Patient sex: F
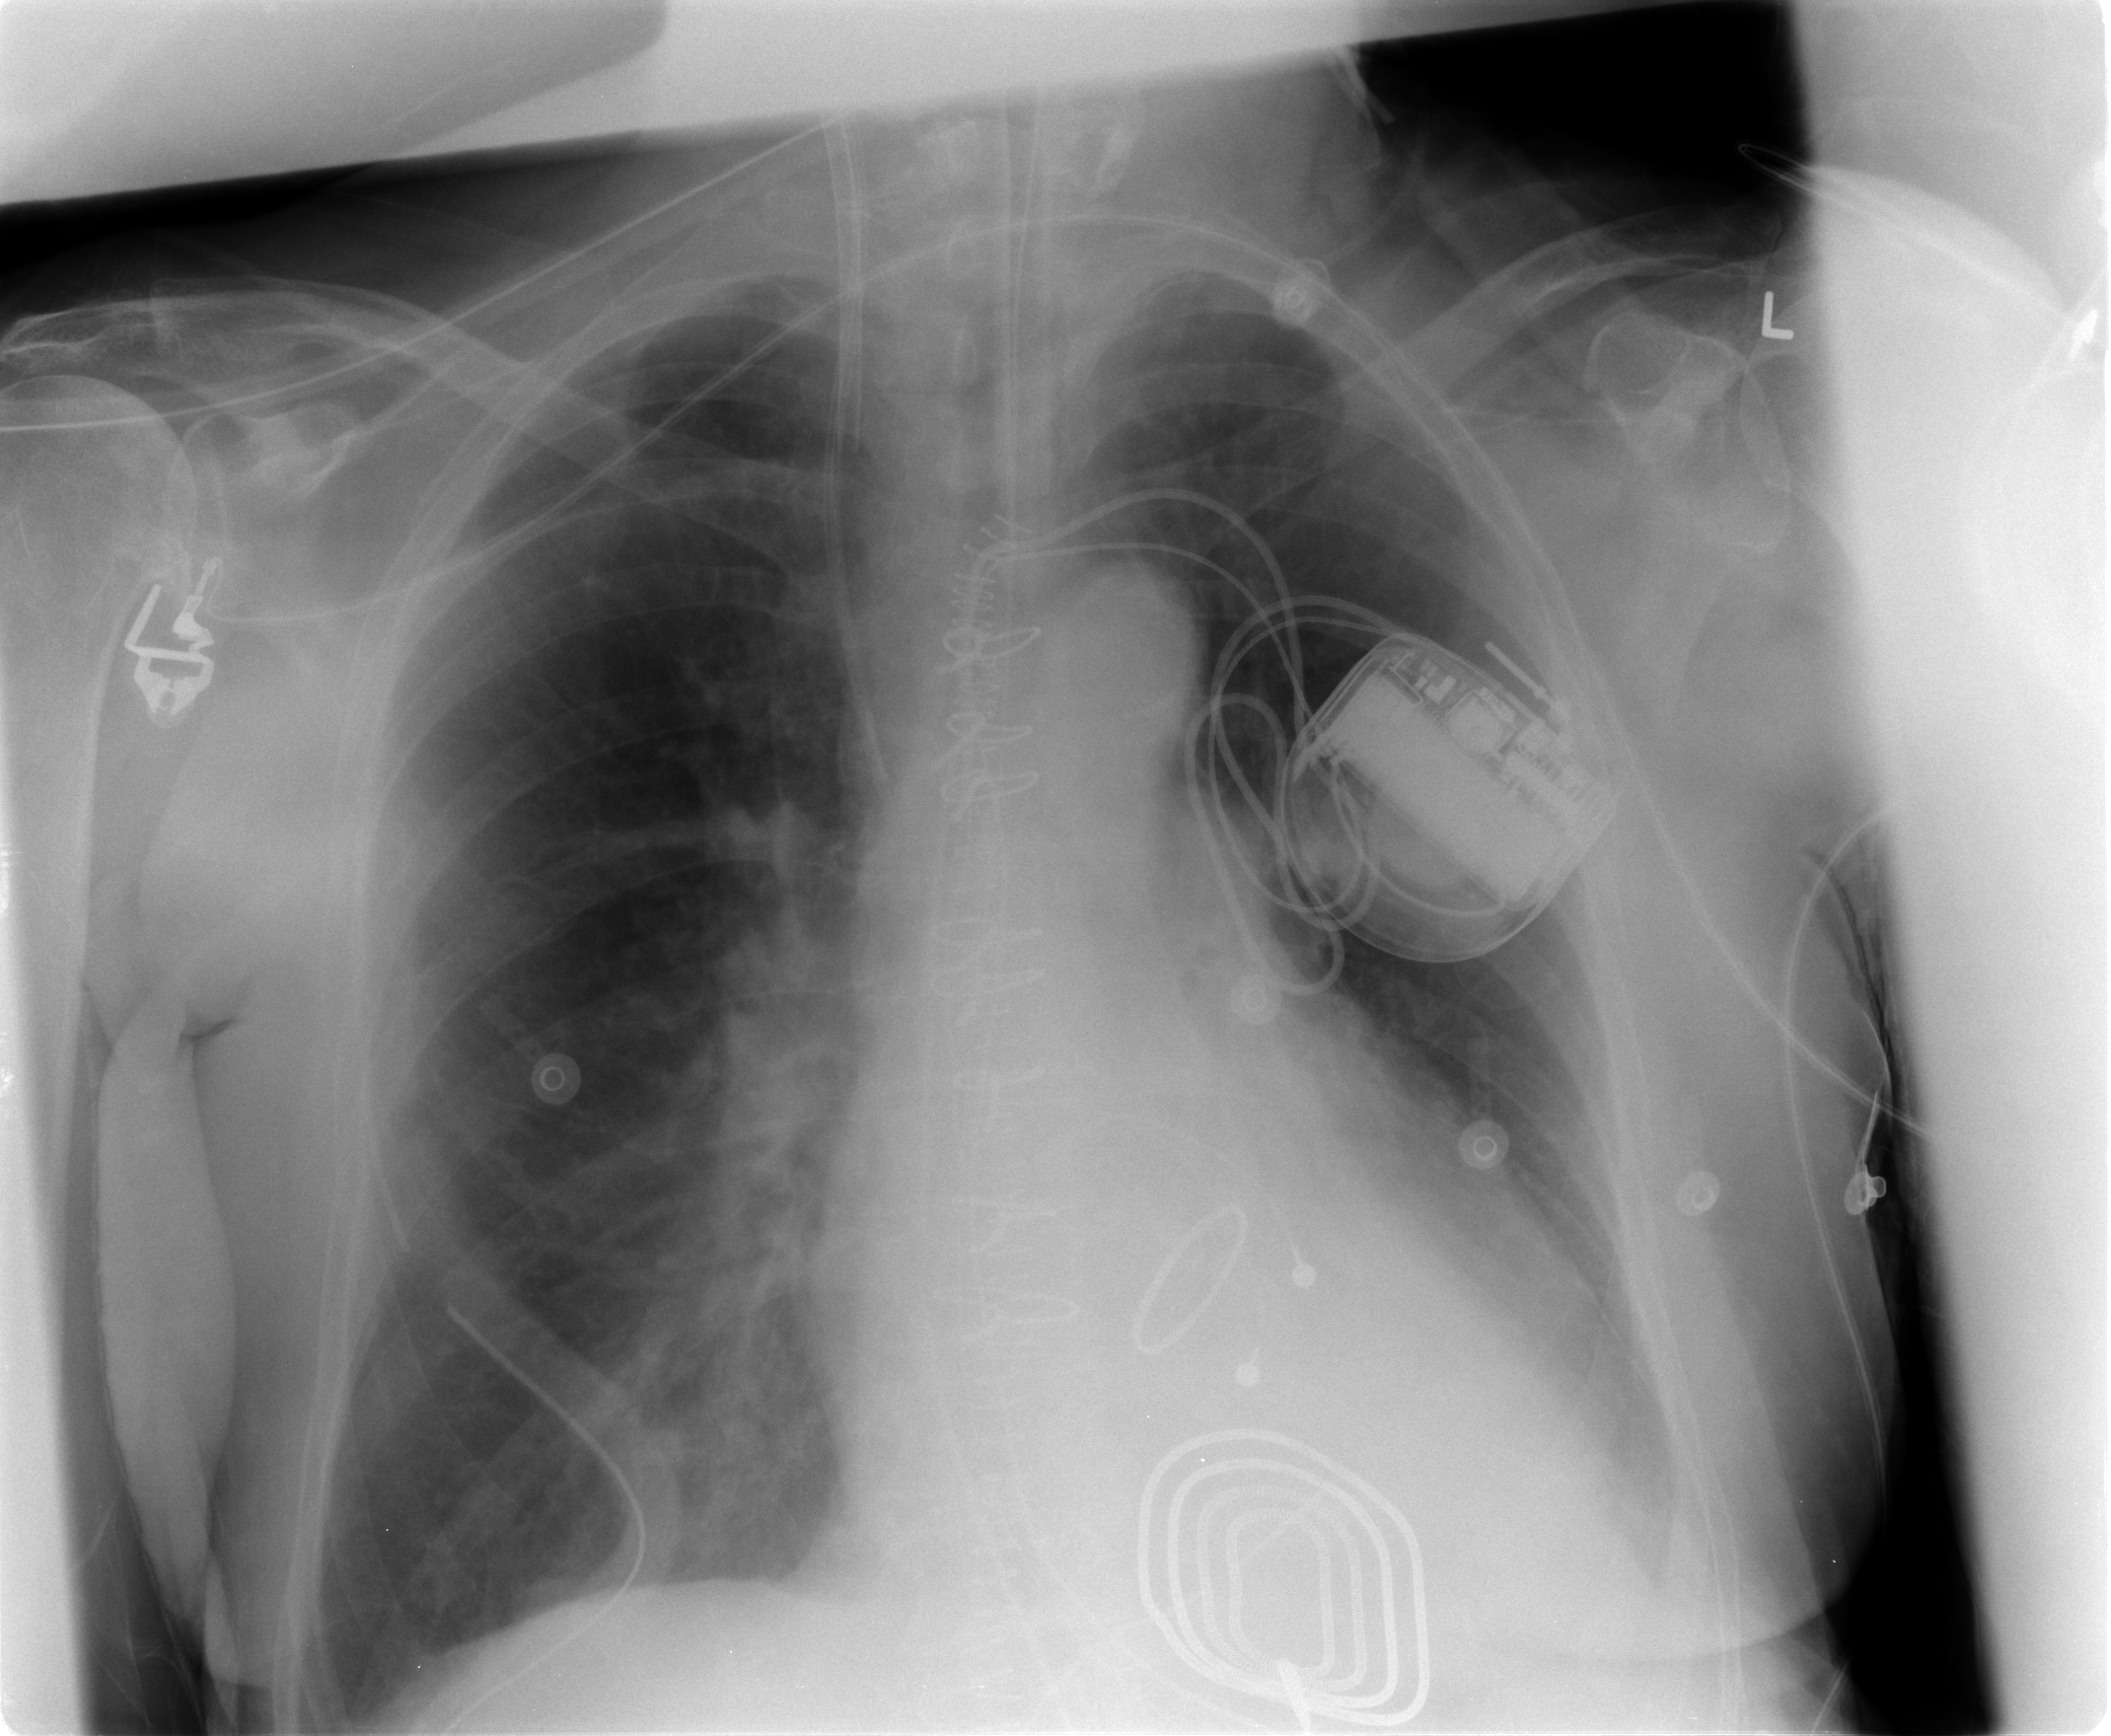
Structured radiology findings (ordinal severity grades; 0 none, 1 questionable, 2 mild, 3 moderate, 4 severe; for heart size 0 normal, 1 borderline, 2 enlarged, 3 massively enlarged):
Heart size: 0
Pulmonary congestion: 0
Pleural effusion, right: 0
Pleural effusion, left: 1
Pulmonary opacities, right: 1
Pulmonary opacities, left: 0
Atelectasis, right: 0
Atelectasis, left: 0